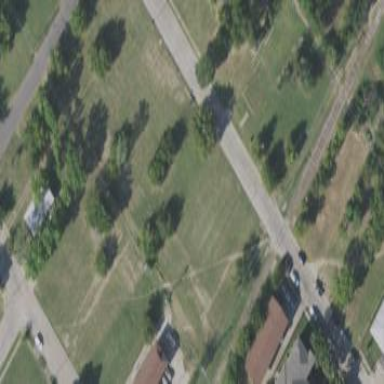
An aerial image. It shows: Grassy plot in zoning area.